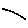
Label: line